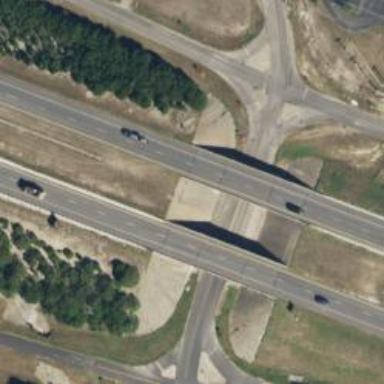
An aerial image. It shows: Bridge over motorway.